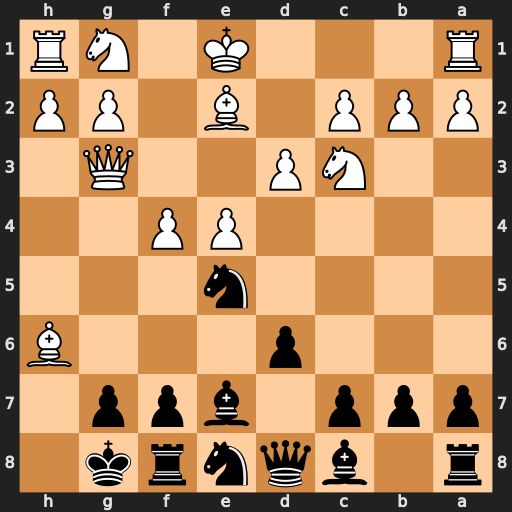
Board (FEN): r1bqnrk1/ppp1bpp1/3p3B/4n3/4PP2/2NP2Q1/PPP1B1PP/R3K1NR
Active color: b
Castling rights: KQ
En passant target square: -
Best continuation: Bh4 fxe5 Bxg3+ hxg3 gxh6